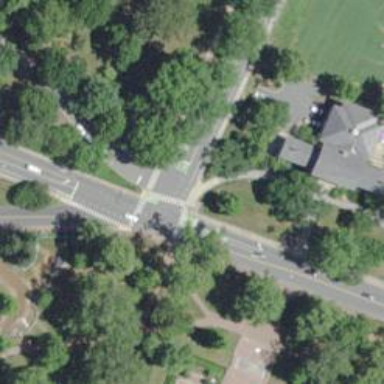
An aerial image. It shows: Marked crossing on the road.